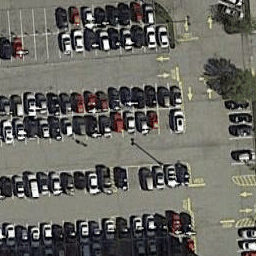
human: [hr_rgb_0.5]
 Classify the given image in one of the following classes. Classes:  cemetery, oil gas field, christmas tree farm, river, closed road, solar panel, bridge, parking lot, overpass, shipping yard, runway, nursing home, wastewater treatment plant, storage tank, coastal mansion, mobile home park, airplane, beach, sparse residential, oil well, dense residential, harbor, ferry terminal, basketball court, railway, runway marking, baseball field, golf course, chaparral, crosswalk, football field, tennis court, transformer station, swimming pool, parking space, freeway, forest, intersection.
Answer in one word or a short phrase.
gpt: parking lot